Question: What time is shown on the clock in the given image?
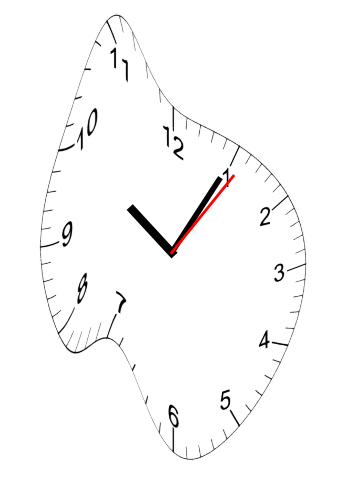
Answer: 10:05:06